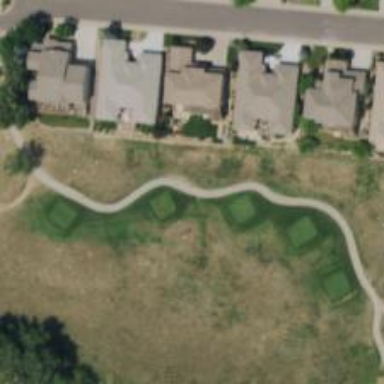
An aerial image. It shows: Path designated as golf cartpath. This is Golf Cart Path.